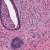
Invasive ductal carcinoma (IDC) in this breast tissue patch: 1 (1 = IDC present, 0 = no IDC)